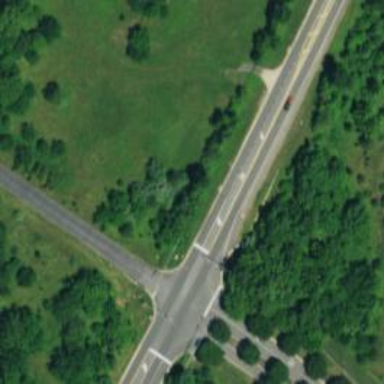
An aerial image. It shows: Primary road with asphalt surface.